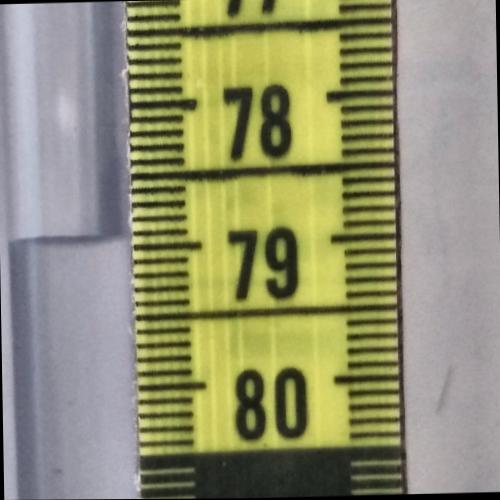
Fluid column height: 78.9 cm